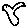
Label: bird